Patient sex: F
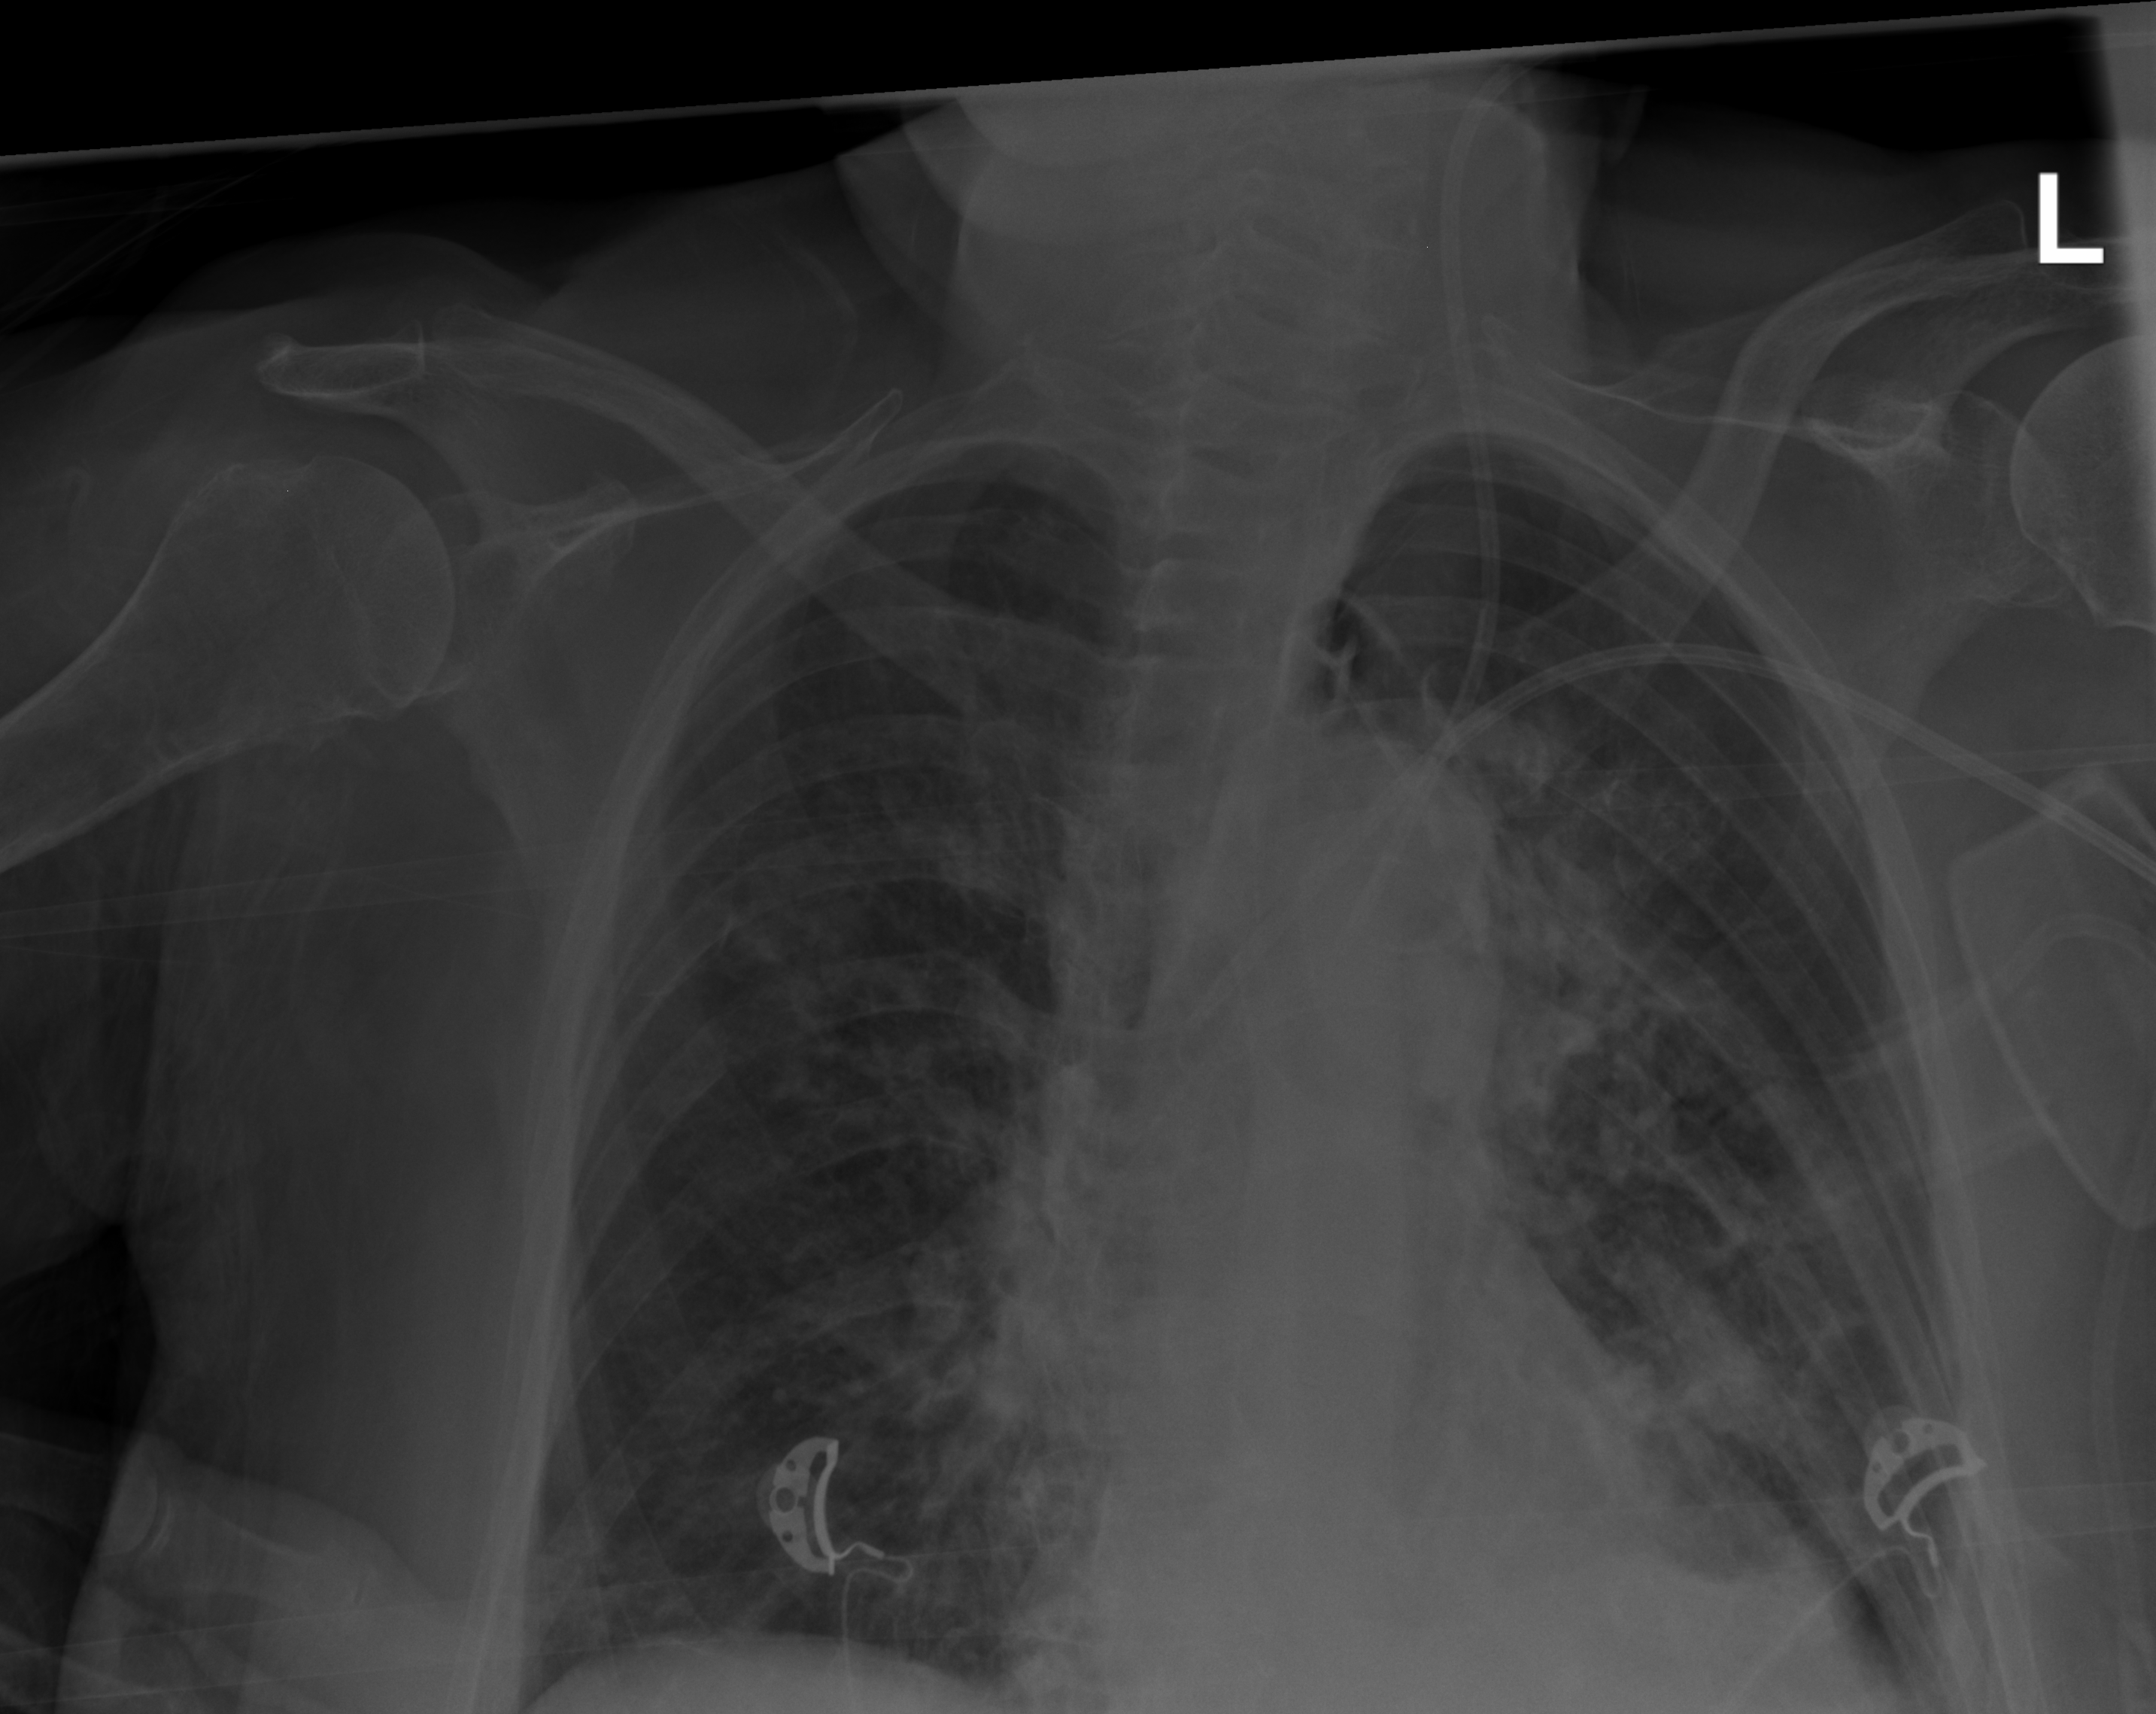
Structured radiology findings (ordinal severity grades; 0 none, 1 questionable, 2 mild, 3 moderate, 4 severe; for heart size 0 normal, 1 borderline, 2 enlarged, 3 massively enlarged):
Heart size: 0
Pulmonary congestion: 0
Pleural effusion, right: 0
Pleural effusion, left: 2
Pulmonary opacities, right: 0
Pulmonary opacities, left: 3
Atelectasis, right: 0
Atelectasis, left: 2